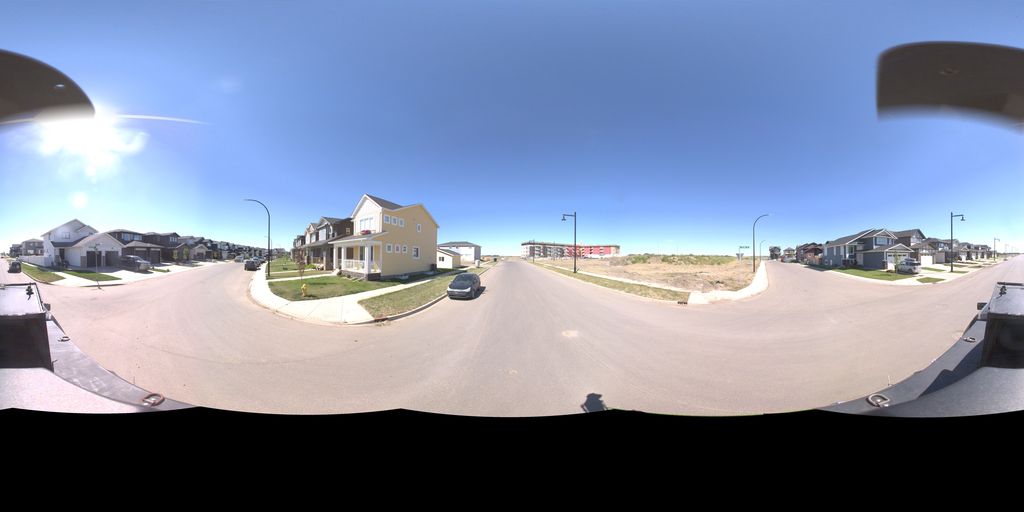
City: saskatoon